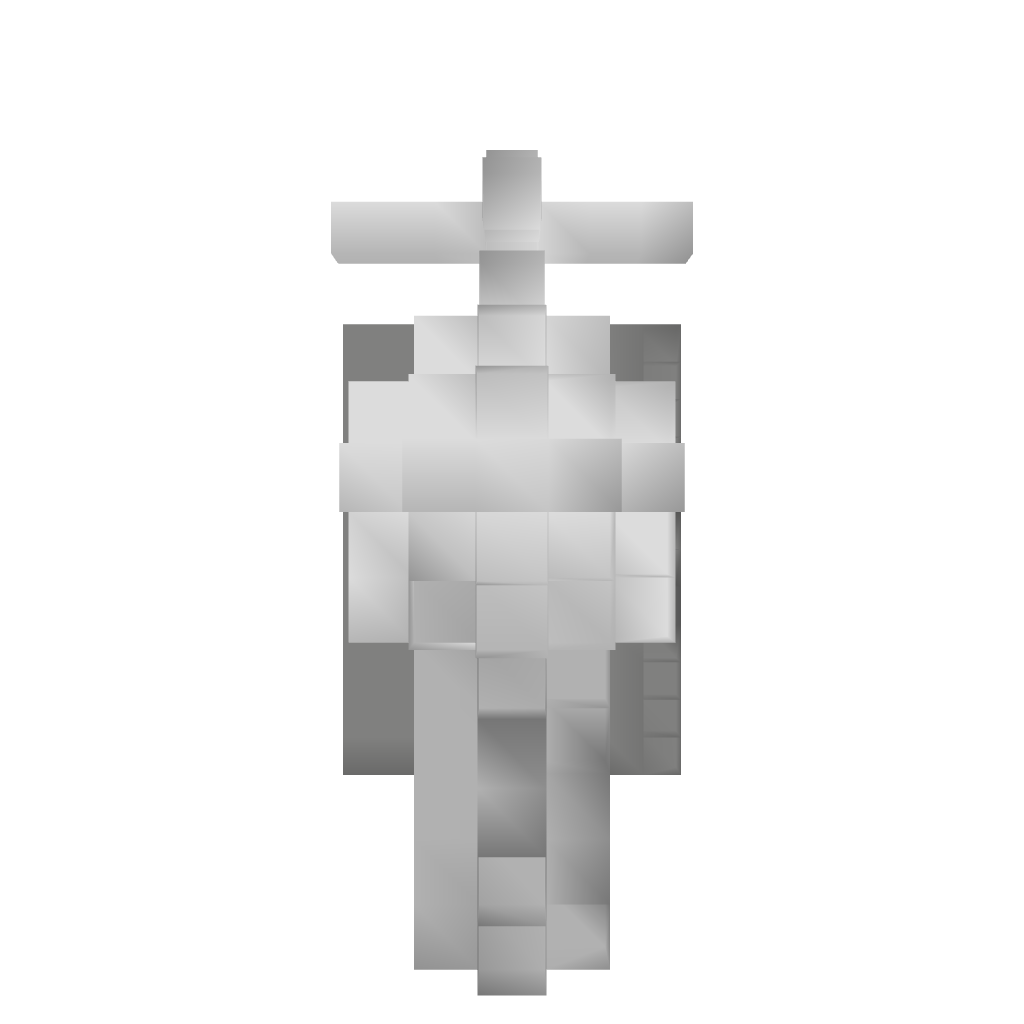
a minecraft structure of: Fantasy Faucet